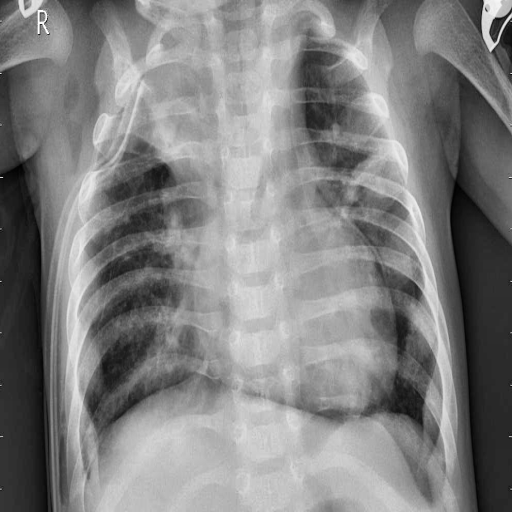
Finding: PNEUMONIA